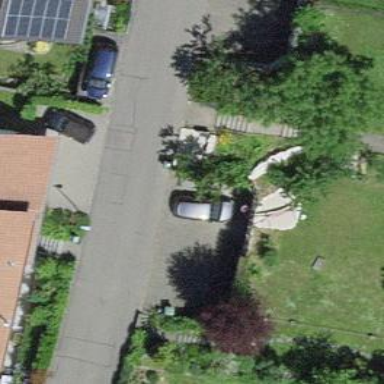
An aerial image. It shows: Set of steps on the road.